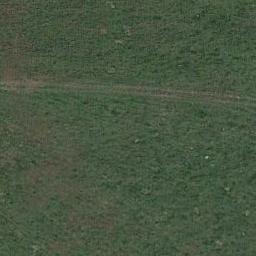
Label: meadow